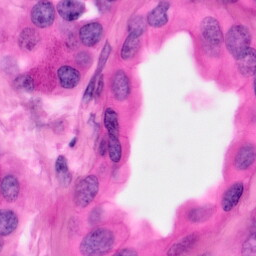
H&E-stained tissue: Pancreatic